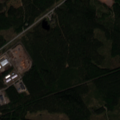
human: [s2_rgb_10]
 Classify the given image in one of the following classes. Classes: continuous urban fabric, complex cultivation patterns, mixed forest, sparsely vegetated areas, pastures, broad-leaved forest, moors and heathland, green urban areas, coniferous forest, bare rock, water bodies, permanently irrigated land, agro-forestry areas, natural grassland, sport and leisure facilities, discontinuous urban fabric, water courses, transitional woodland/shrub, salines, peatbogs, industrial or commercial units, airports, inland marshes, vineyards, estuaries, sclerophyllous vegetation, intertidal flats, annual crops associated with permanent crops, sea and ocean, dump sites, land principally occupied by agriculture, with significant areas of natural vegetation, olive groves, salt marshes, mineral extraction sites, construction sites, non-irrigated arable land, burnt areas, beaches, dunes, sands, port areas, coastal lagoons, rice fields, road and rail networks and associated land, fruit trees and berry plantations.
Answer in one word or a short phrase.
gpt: coniferous forest, mixed forest, transitional woodland/shrub